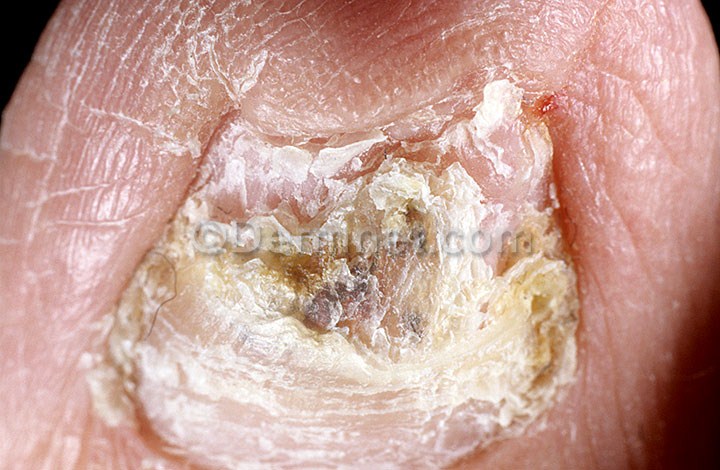
Disease: Nail Fungus and other Nail Disease